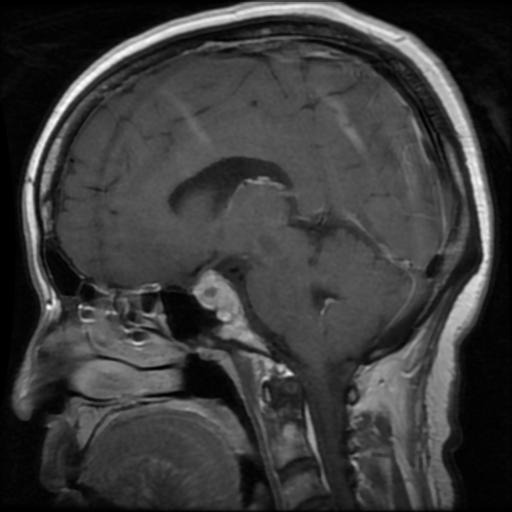
Label: pituitary